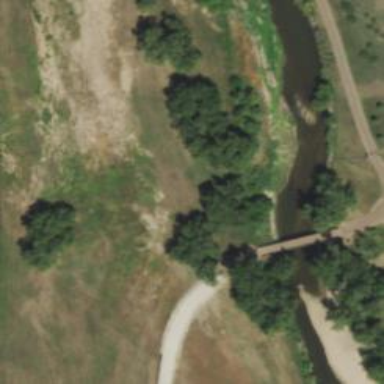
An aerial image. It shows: Driveway bridge connecting two areas.